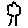
Label: tree